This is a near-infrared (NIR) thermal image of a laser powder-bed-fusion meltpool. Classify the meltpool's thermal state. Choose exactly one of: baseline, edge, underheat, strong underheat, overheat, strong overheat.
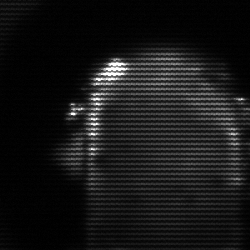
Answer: baseline